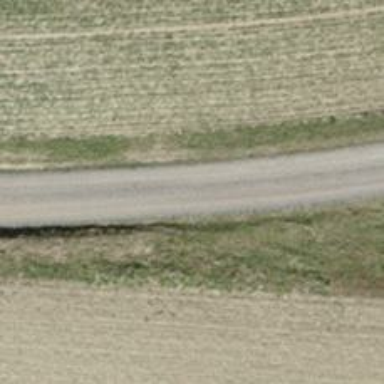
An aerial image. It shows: Track road with grade1 pebblestone surface.